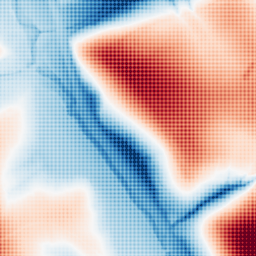
Category: classical
Decomposition family: gaussian_anisotropic
Decomposition parameters: sigma_x: 50
sigma_y: 50
Upsampling method: sinc_hamming
Upsampling parameters: scale: 4
kernel_size: 4
Upsampling scale: 4